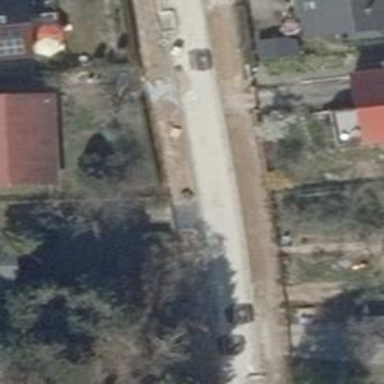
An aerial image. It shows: Driveway leading to service road.